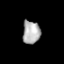
Tissue: prostate
Cell type: Fibroblasts
Senescence score: 0.7046
Nuclear area (px): 401
Mean DAPI intensity: 172.554